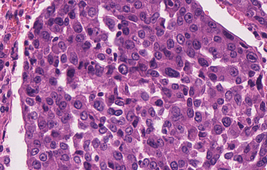
Tumor epithelial tissue: yes
Tumor-associated stroma tissue: yes
Normal tissue: no